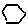
Label: hexagon